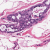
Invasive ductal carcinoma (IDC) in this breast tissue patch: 0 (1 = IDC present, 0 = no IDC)